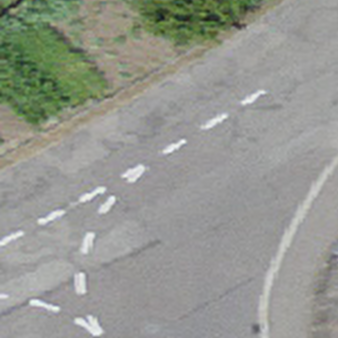
Label: other